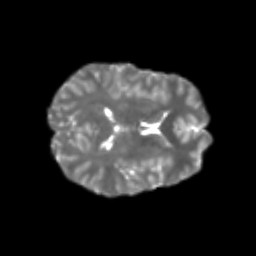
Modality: T2w
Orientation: axial
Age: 21
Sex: female
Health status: healthy
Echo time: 0.074 s